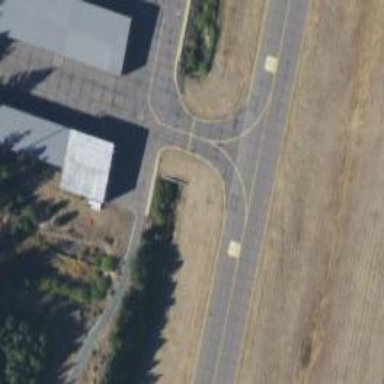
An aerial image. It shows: Image of taxiway at airport.